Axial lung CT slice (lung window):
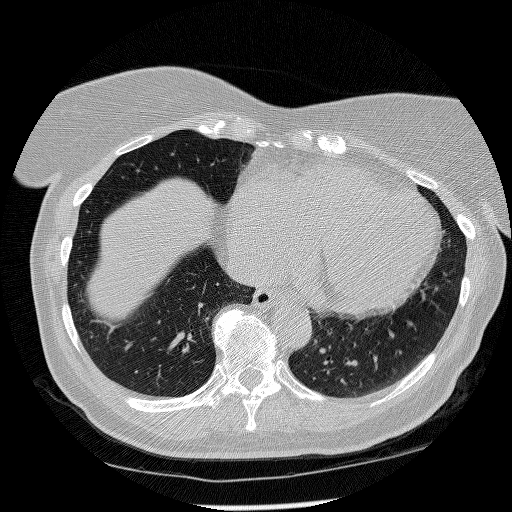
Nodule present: no